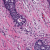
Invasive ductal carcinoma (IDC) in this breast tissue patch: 0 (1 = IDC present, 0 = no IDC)